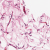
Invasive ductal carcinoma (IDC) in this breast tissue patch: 0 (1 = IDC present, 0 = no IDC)